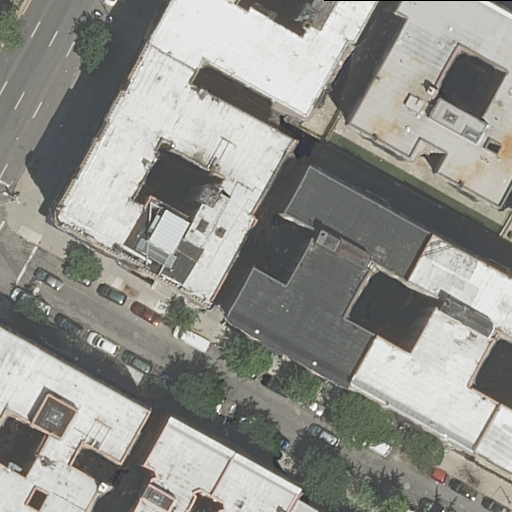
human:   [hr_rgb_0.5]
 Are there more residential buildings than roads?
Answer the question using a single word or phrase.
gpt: yes

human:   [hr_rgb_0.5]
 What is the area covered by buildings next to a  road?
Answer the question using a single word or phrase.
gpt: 3627m2

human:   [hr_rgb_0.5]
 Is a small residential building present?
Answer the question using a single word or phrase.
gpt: yes

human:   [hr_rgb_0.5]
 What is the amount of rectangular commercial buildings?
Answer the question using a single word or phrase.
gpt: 0

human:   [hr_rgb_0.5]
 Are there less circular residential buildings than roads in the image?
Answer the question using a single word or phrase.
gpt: yes

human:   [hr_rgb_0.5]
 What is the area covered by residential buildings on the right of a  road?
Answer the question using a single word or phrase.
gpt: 3490m2

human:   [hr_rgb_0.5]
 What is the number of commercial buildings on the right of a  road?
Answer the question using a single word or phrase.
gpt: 0

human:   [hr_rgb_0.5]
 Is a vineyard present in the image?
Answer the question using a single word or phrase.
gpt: no

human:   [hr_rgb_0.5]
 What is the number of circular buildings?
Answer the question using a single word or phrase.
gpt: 0

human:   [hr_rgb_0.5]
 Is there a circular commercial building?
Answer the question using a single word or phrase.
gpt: no

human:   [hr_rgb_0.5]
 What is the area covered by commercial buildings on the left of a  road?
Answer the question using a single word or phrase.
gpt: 0m2

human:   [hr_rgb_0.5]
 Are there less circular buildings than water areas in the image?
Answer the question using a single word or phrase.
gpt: no

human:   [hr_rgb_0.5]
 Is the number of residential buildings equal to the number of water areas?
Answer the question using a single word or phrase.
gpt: no

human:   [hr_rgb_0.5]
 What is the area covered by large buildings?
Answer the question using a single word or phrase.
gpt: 2569m2

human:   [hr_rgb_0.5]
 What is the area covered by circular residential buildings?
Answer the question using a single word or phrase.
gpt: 0m2

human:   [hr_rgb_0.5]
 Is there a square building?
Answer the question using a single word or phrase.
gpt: no

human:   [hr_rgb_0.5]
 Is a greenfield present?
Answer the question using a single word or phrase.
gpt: no

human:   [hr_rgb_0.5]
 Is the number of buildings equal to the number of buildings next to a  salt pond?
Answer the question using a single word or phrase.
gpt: no

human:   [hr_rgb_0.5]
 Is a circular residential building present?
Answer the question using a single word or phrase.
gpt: no

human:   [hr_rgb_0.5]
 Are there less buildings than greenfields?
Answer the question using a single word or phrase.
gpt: no

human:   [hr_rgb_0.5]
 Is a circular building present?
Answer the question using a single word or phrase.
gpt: no

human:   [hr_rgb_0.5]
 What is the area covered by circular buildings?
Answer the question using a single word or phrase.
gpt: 0m2

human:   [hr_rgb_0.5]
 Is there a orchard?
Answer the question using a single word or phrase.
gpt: no

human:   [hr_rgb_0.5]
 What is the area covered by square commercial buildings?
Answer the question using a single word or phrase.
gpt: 0m2

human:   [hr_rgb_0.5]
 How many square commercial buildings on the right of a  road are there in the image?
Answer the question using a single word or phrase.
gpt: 0

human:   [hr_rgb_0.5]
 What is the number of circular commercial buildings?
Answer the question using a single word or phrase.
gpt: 0

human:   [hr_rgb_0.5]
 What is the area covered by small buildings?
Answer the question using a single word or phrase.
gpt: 79m2

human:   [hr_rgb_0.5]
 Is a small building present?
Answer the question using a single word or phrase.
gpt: yes

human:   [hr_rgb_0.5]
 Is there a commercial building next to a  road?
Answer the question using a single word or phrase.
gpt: no

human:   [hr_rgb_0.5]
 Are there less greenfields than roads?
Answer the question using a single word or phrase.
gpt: yes

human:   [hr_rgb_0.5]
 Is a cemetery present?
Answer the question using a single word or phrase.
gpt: no

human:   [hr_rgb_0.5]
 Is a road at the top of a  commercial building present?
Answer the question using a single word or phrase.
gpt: no

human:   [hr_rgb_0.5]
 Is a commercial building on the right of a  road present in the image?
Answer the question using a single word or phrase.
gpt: no

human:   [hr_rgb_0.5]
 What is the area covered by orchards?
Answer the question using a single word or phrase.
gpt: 0m2

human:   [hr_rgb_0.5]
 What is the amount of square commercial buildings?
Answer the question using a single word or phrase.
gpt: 0

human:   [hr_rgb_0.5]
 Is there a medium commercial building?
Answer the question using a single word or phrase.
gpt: no